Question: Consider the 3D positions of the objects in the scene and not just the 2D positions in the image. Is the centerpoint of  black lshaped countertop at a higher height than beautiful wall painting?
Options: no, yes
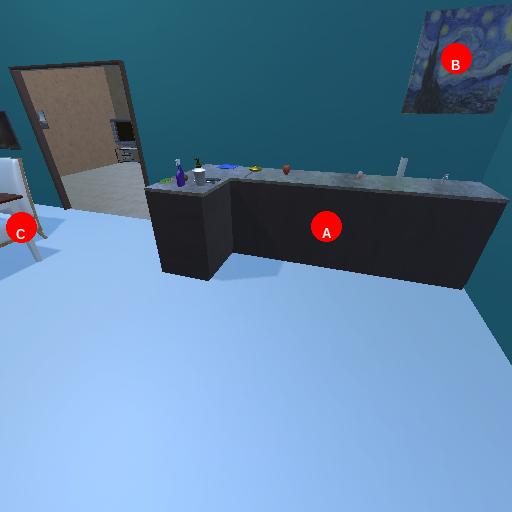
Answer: no